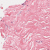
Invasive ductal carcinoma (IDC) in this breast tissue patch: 0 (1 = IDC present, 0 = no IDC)